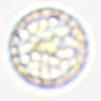
Label: Coscinodiscus